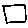
Label: square